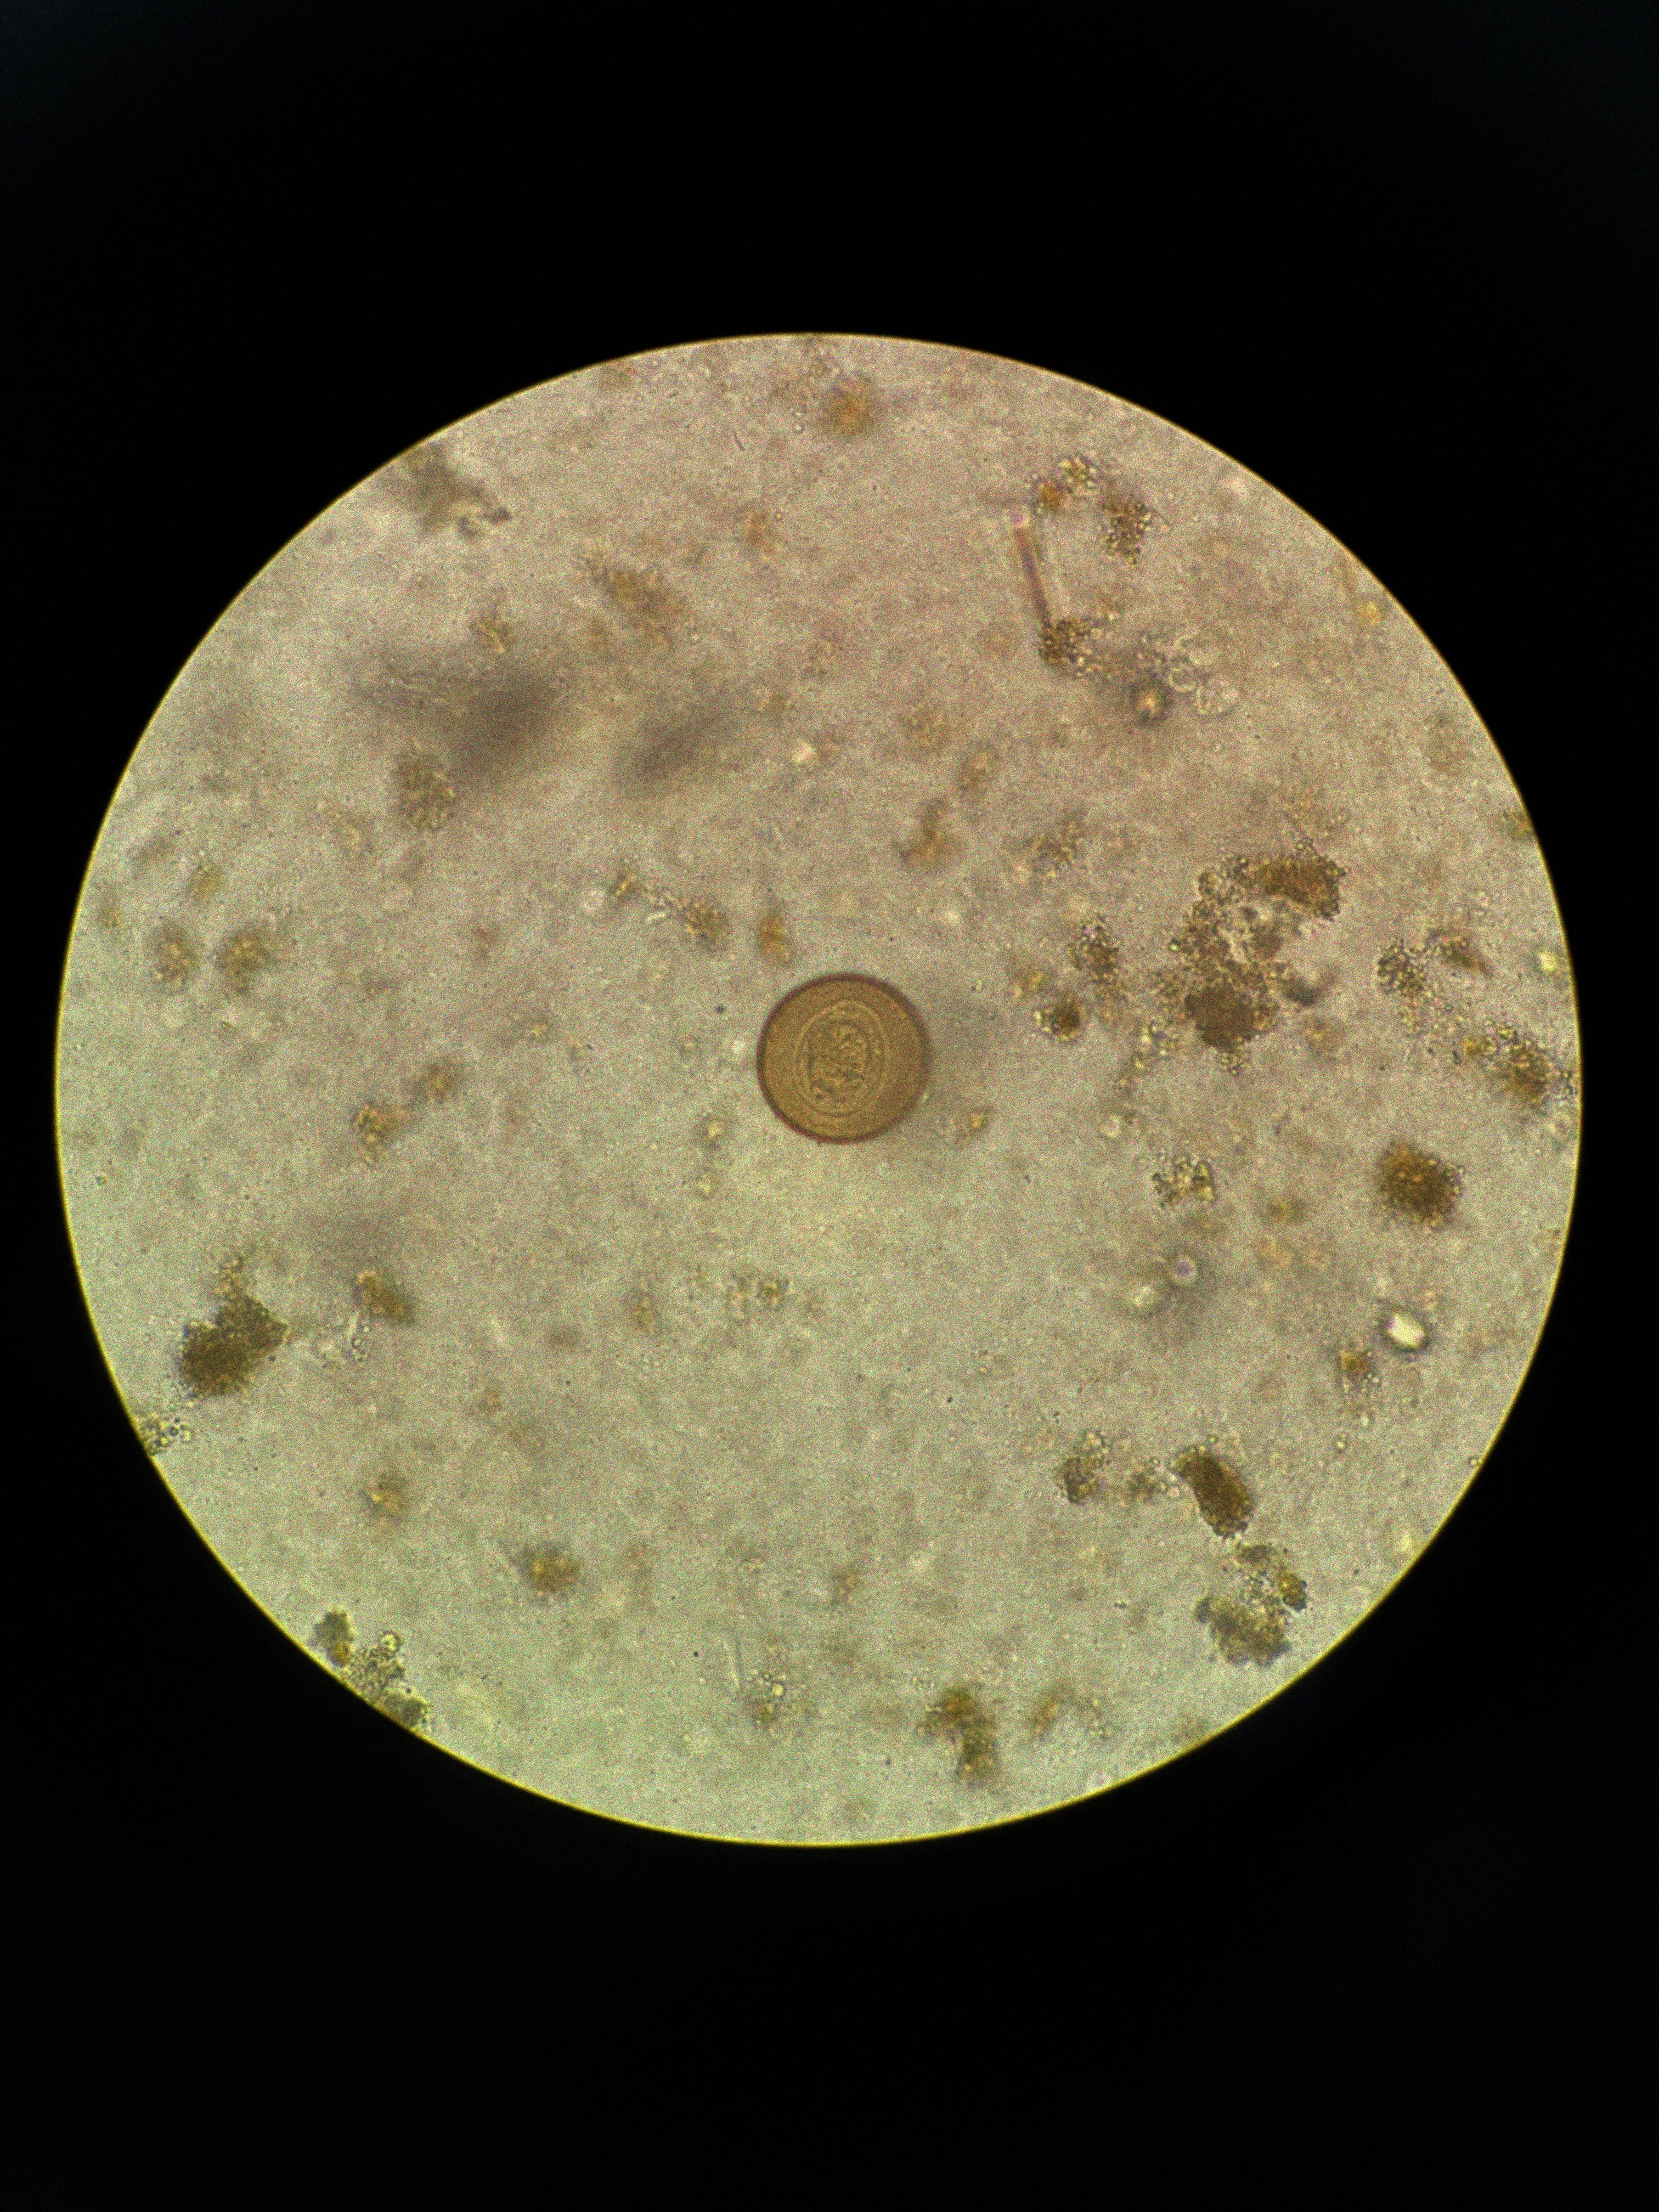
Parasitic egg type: Hymenolepis diminuta